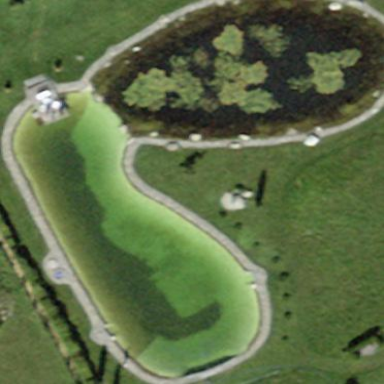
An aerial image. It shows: Serene pond surrounded by nature.